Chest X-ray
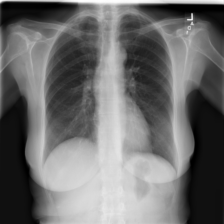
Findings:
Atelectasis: negative
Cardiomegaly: negative
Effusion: negative
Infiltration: negative
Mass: negative
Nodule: negative
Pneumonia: negative
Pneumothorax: negative
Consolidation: negative
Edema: negative
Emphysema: negative
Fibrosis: negative
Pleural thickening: negative
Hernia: negative